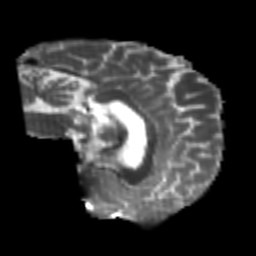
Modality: T2w
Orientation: sagittal
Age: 26
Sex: male
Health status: healthy
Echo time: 0.074 s